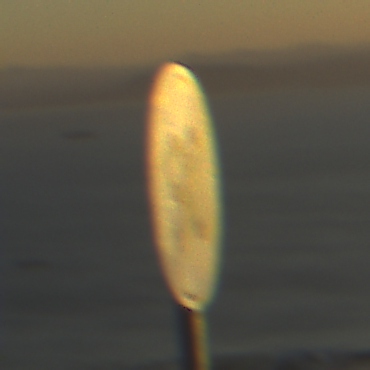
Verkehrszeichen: EndeGeschwindigkeit90
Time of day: SunriseSunset
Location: Outdoor (RoadRail)
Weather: PartlyCloudy
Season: NotSpecified
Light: Natural